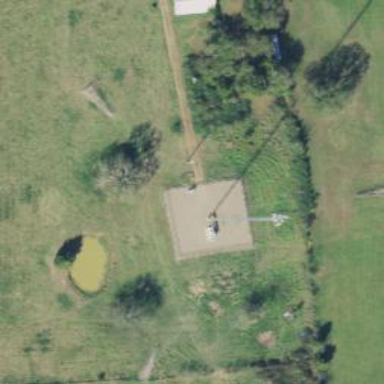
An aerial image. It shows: Mast tower used for communication.